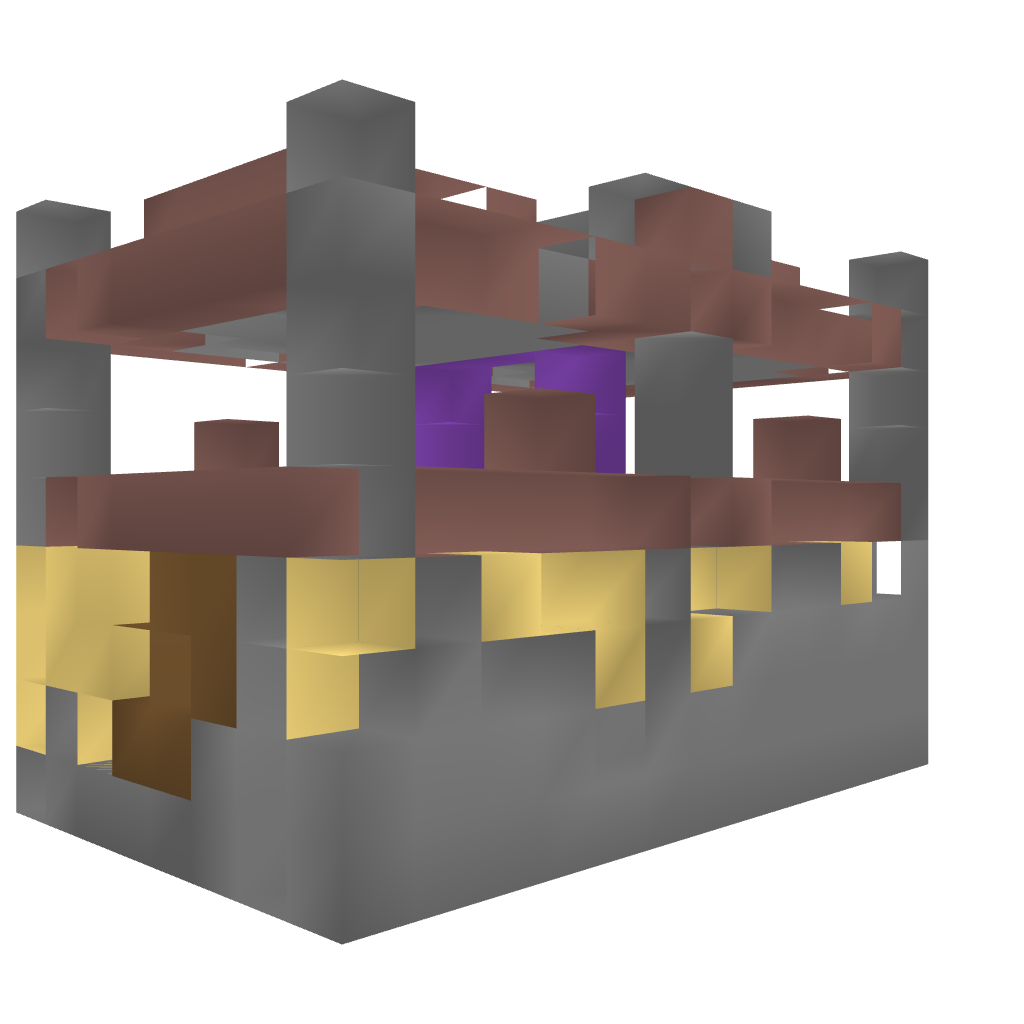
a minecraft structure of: Brick-Locked Nether Portal bad low quality